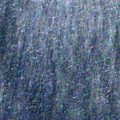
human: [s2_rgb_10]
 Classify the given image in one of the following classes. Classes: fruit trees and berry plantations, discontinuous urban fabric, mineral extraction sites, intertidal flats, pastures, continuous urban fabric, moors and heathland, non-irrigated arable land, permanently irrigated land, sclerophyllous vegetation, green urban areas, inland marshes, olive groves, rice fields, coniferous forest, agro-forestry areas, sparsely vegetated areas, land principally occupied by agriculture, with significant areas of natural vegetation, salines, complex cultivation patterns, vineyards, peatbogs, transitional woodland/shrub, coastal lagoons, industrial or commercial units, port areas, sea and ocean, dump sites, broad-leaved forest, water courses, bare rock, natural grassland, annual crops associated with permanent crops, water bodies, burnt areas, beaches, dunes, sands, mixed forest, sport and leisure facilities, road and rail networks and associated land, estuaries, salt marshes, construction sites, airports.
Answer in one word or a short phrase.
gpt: water bodies